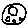
Label: moon